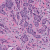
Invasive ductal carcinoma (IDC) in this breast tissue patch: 1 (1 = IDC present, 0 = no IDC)